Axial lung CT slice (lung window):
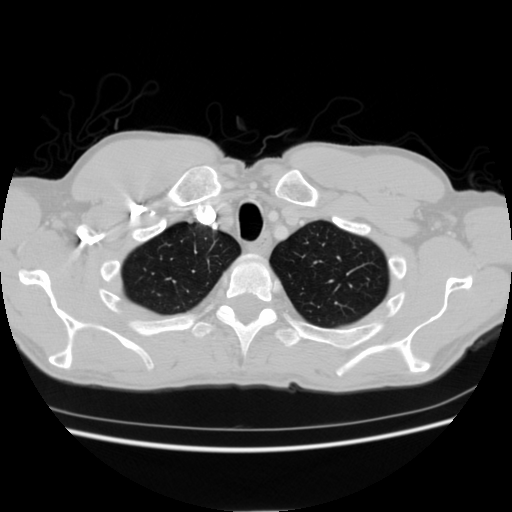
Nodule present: no